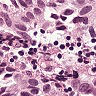
Metastatic tissue present: yes